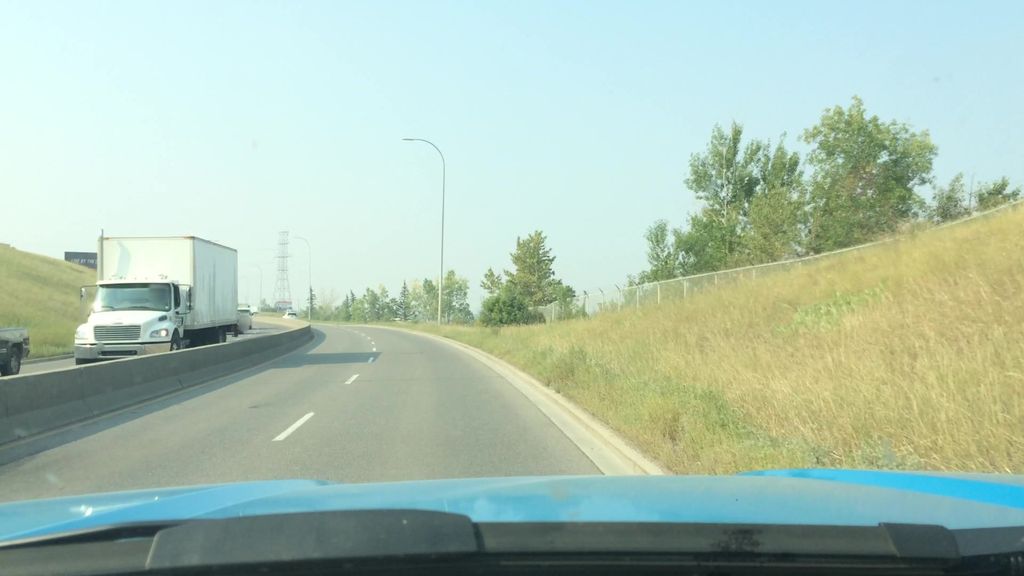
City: calgary